Question: It might seem like a duplicate of to these <URL>.
I would like to remove the "dht_t" column and combine its non-NA or "None" rows it with "int_t". these dht columns contain the same data as int_t, but at different timestamps. I want to combine the rows.
dht_t/h are coming from the same sensors as int_t/h, but are put in additional rows for some of dataset.
'''
head(july11)
time hive_id int_t int_h dht_t dht_h hz db pa
1 2015-07-11 00:00:01 hive1 25.3 50.1 None None 136.72 39.443 100849
2 2015-07-11 00:00:22 hive1 25.3 50.3 None None NaN 39.108 100846
3 2015-07-11 00:00:43 hive1 25.3 50.3 None None NaN 39.451 100835
4 2015-07-11 00:01:04 hive1 25.3 50.3 None None NaN 39.145 100849
5 2015-07-11 00:01:25 hive1 25.3 50.3 None None NaN 39.357 100844
6 2015-07-11 00:01:46 hive1 25.3 50.7 None None NaN 39.284 100843
'''
this is asection of the data that where the dht_t/h values should be moved to int_t/h columns

and have an output without dht_t and dht_h
'''
time hive_id int_t int_h hz db pa
1 2015-07-11 00:00:01 hive1 25.3 50.1 136.72 39.443 100849
2 2015-07-11 00:00:22 hive1 25.3 50.3 NaN 39.108 100846
3 2015-07-11 00:00:43 hive1 25.3 50.3 NaN 39.451 100835
4 2015-07-11 00:01:04 hive1 25.3 50.3 NaN 39.145 100849
5 2015-07-11 00:01:25 hive1 25.3 50.3 NaN 39.357 100844
6 2015-07-11 00:01:46 hive1 25.3 50.7 NaN 39.284 100843
'''
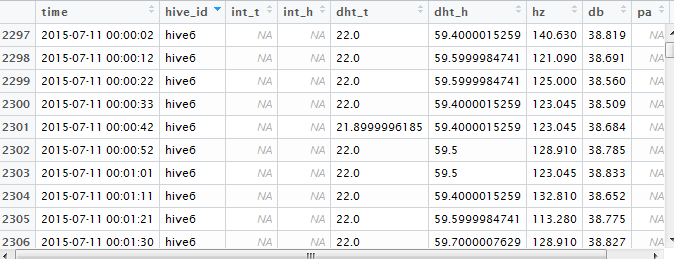
Answer: We can use 'ifelse' to replace the values in one column with another. There are other ways to do it. But, this is easy to understand. Create an index ('indx') of the columns that are used for replacement using 'grep'.
'''
indx <- grep('^(int|dht)', names(july11))
'''
As the columns are 'factor' (from OP's comments), we can convert the selected columns in a loop ('lapply') to 'numeric'. The non-numeric elements will be coerced to 'NAs'.
'''
july11[indx] <- lapply(july11[indx], function(x) as.numeric(as.character(x)))
'''
We replace the 'NA' values in 'int_t/int_h' with the values in 'dht_t/dht_h'
'''
july11$int_t <- with(july11, ifelse(is.na(int_t), dht_t, int_t))
july11$int_h <- with(july11, ifelse(is.na(int_h), dht_h, int_h))
'''
and remove the 'dht' columns from the dataset.
'''
july11N <- july11[-grep('^dht', colnames(july11))]
'''